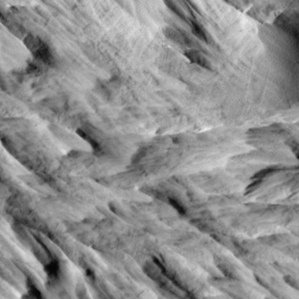
Label: non_frost